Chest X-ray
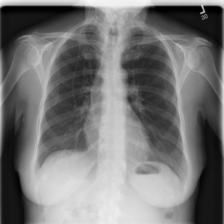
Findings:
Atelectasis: negative
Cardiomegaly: negative
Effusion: negative
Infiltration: negative
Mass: negative
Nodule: negative
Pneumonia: negative
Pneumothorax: negative
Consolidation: negative
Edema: negative
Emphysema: negative
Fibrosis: negative
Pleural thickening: negative
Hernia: negative